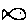
Label: fish